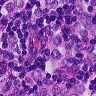
Metastatic tissue present: yes